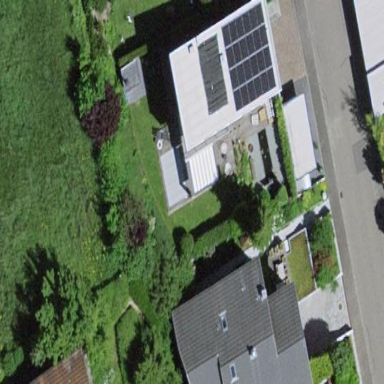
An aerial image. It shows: Simple house.